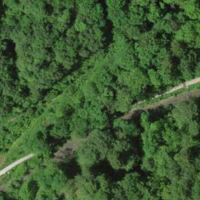
EUNIS habitat code: 44
Species observed at this site:
Aegopodium podagraria
Geum rivale
Pararge aegeria
Lamium galeobdolon